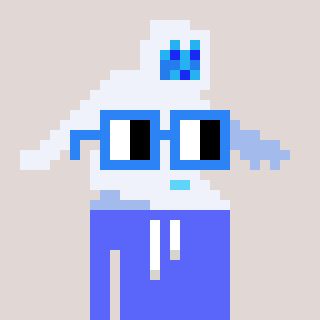
a pixel art character with square blue glasses, a yeti-shaped head and a purple-colored body on a warm background